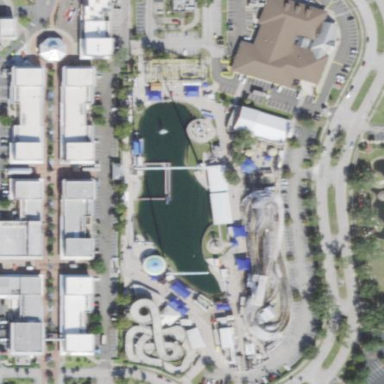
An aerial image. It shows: Theme park.